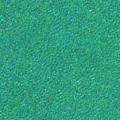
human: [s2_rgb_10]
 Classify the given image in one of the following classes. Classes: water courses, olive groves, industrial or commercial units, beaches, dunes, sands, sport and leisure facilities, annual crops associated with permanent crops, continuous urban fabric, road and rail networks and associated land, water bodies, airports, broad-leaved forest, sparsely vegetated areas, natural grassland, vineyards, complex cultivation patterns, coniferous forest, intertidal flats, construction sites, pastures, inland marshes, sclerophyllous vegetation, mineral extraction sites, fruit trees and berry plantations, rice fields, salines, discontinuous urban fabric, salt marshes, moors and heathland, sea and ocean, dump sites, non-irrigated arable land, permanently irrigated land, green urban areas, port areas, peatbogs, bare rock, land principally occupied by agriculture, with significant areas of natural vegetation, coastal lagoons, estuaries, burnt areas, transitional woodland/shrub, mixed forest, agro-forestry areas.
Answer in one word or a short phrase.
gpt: sea and ocean